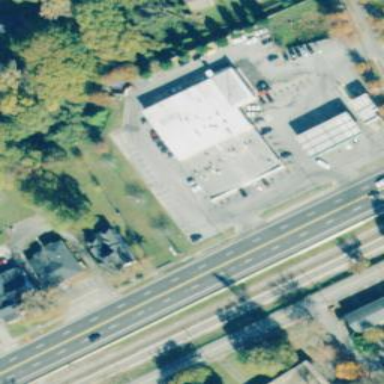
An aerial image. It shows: Retail building.